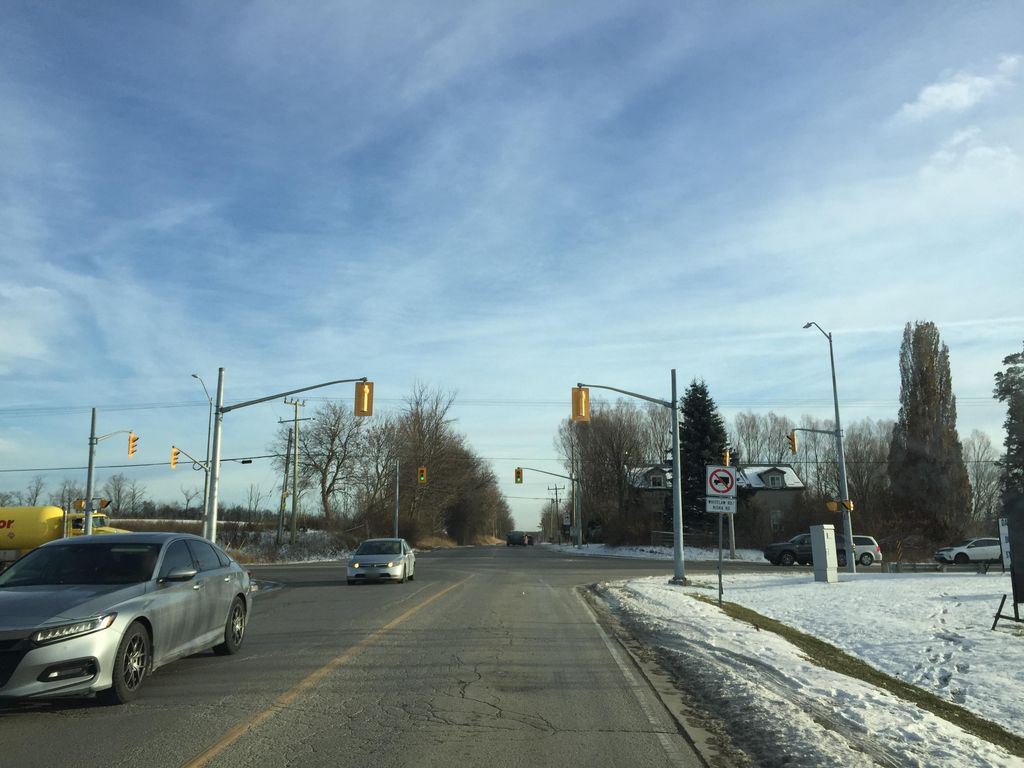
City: kitchener-waterloo